Question: Ok, I'm using the code:
'''
EditText editText = (EditText) findViewById(R.id.editText1);
String value = editText.getText().toString();
'''
to get text from an EditText, but how do I get it to display with a TextView? Also, how will the code change if the TextView is in a different Activity?
Like this:

Well, I tried doing this:
'''
EditText input = (EditText) findViewById(R.id.editText1);
String thing = input.getText().toString();
TextView display = (TextView) findViewById(R.id.textView1);
String text = display.getText().toString();
text.setText(thing);
'''
But I get an error "The method setText(String) is undefined for the type String" on this line:
'''
text.setText(thing);
'''
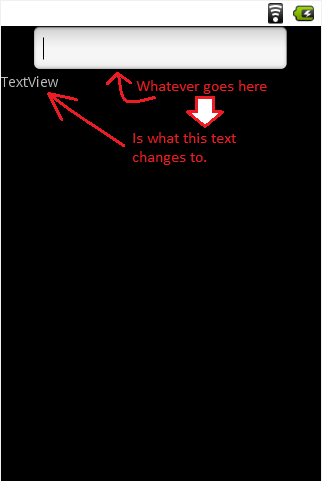
Answer: > how do I get it to display with a TextView?
Here is code which will update (the used in your example) with the contents of (the used in your example) whenever is pressed on the keyboard (I saw you requested this in a comment to another Answer):
'''
// get reference to the TextView
final TextView display = (TextView) findViewById(R.id.textView1);
// get reference to EditText and set listener to update TextView
final EditText input = (EditText) findViewById(R.id.editText1);
input.setOnKeyListener(new OnKeyListener() {
@Override
public boolean onKey(View v, int keyCode, KeyEvent event) {
if ((event.getAction() == KeyEvent.ACTION_DOWN) &&
(keyCode == KeyEvent.KEYCODE_ENTER)) {
display.setText(input.getText());
return true;
}
return false;
}
});
'''
Code above is inside of a single Activity.
> Also, how will the code change if the TextView is in a different Activity?
If (the in your example) is in another Activity, then one quick way to update it is to store the value of (the in your example) as a <URL> and have Activity's read in the value:
'''
// Activity with display
public class DisplayActivity extends Activity {
private TextView display;
@Override
public void onCreate(Bundle savedInstanceState) {
super.onCreate(savedInstanceState);
setContentView(R.layout.main);
// get reference to the TextView
display = (TextView) findViewById(R.id.textView1);
}
public void onResume() {
super.onResume();
String inputsValue = getSharedPreferences("myprefs", 0)
.getString("input", "" /** Default value*/);
display.setText(inputsValue);
}
}
// Activity with input
public class InputActivity extends Activity {
@Override
public void onCreate(Bundle savedInstanceState) {
super.onCreate(savedInstanceState);
setContentView(R.layout.main);
// get reference to EditText and store in SharedPreference
final EditText input = (EditText) findViewById(R.id.editText1);
input.setOnKeyListener(new OnKeyListener() {
@Override
public boolean onKey(View v, int keyCode, KeyEvent event) {
if ((event.getAction() == KeyEvent.ACTION_DOWN) &&
(keyCode == KeyEvent.KEYCODE_ENTER)) {
getSharedPreferences("myprefs", 0).edit()
.putString("input", input.getText().toString()).commit();
return true;
}
return false;
}
});
}
}
'''
You should replace all hardcoded string literals in my code with a code constant